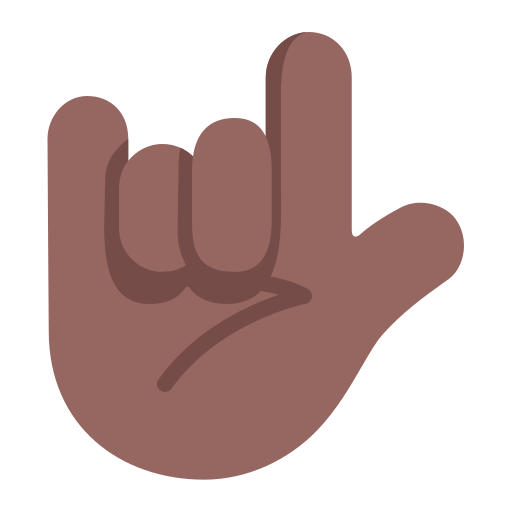
love you gesture flat  dark